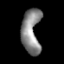
Tissue: lung
Cell type: Endothelial cells
Senescence score: 0.544
Nuclear area (px): 808
Mean DAPI intensity: 134.077